Question: I am using rad editor for editing html of one of the module in my project. Everything works perfectly in all browser except IE10(as well as IE9). In IE, i can not insert table object which is given in rad control. also addition of symbol,undo doesn't work.if i click on any of these menus, then editor in design mode is not editable. i need to switch to html mode and then design mode to maker it work again. also the UI seems to be shaking in right side and bottom of editor.

Any help guys.....!!!!
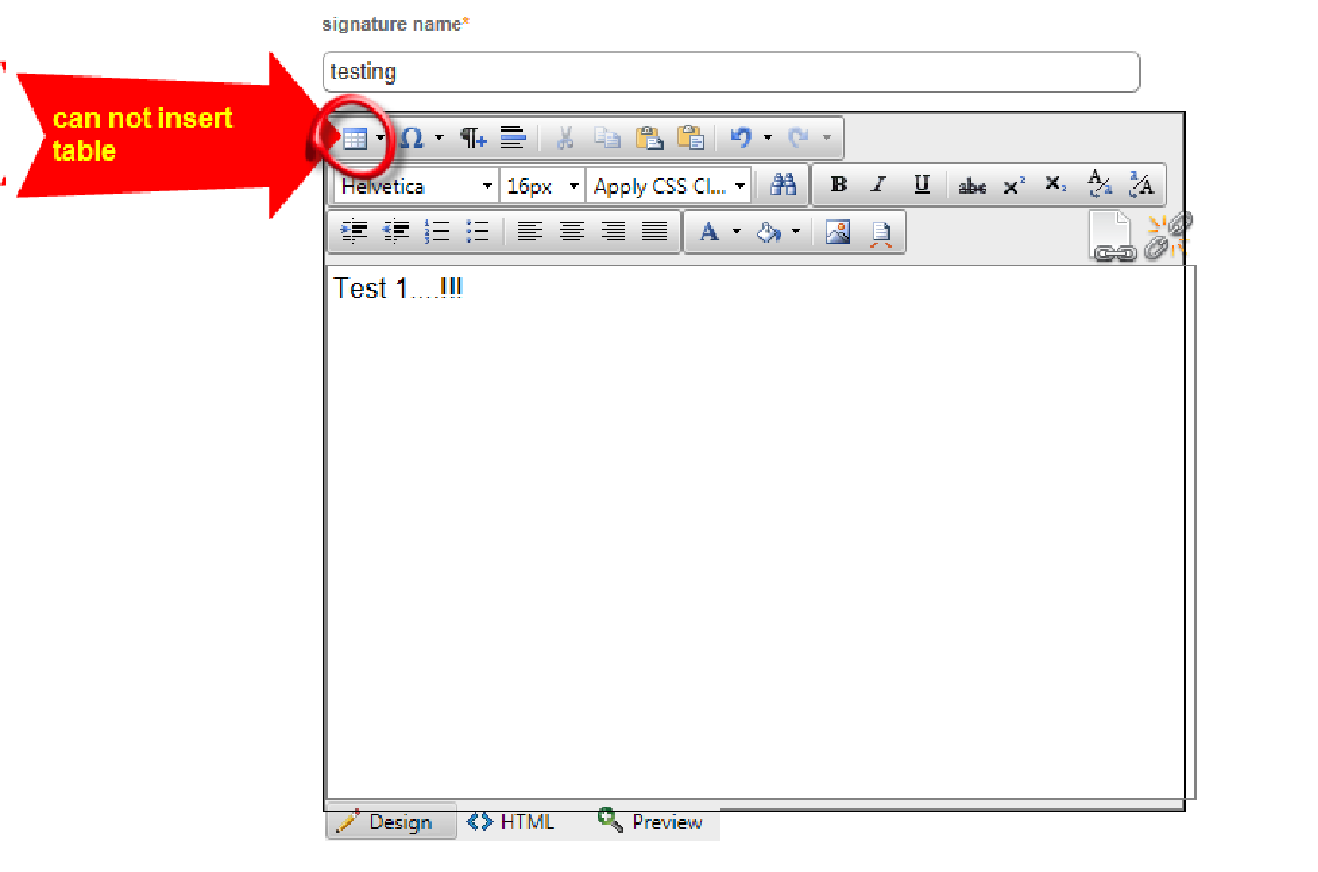
Answer: Try their latest version. If yours is old it may not support these browsers.
A workaround for that may be adding an x-ua compatible meta tag to your page to put IE in IE8 mode